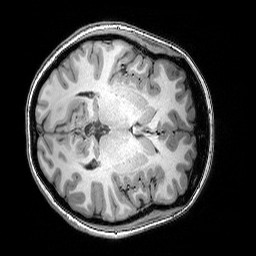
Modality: T1w
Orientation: axial
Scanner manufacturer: siemens
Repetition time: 2.25 s
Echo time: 0.00418 s